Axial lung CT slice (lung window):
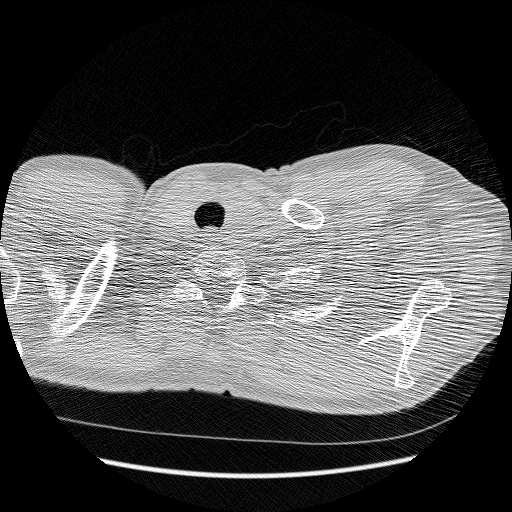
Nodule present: no